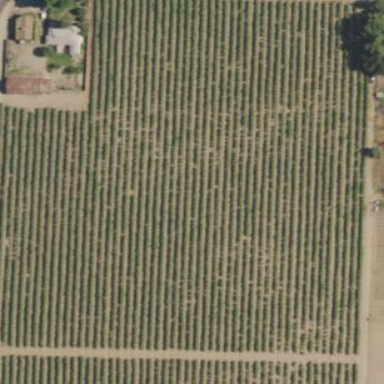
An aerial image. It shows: Beautiful vineyard in the countryside.